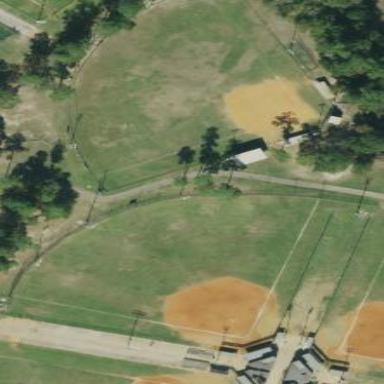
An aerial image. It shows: Baseball pitch for leisure and sports activities.